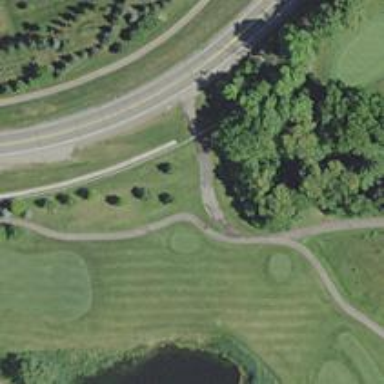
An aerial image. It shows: Golf cartpath that is also road path.